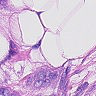
Metastatic tissue present: yes